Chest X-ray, AP view. Patient: 68 years old, sex M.
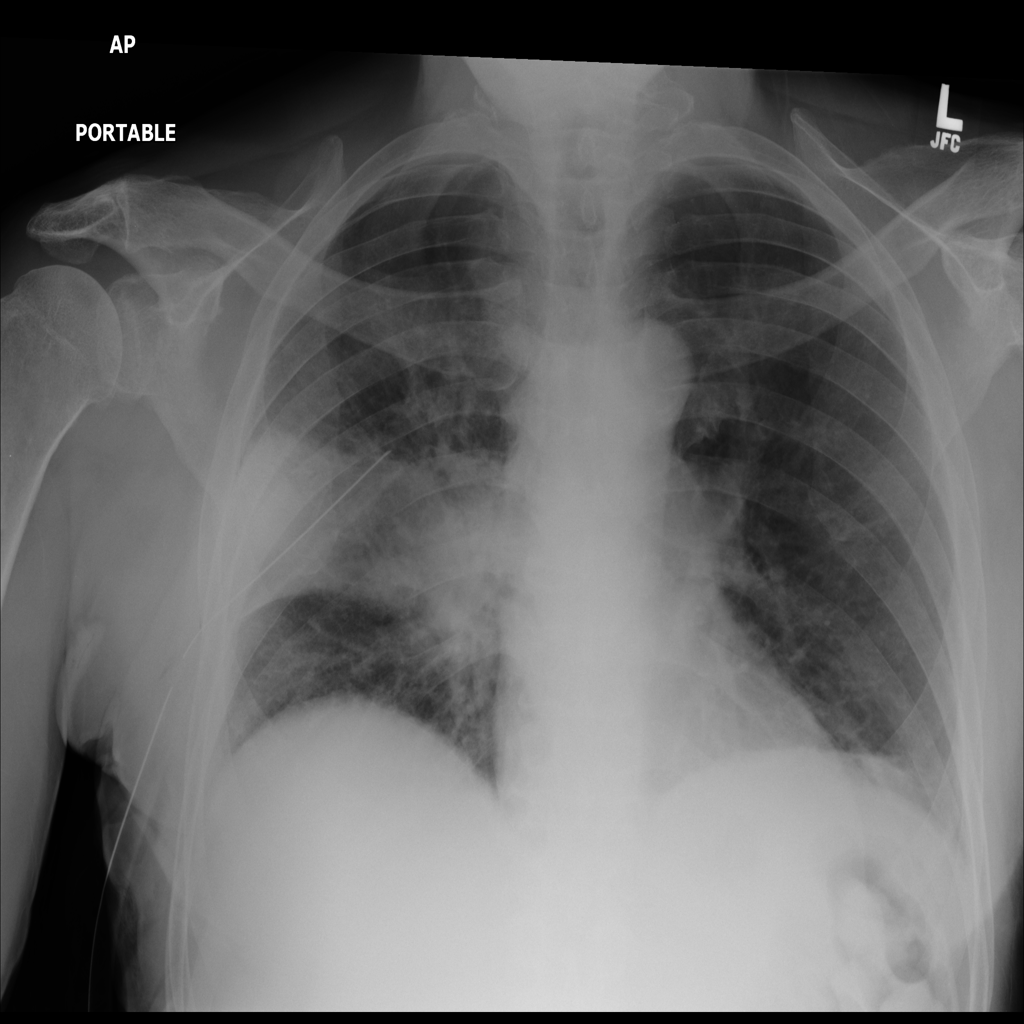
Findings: Atelectasis, Infiltration, Mass, Pneumothorax